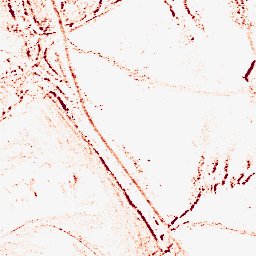
Category: morphological
Decomposition family: morphological_rect
Decomposition parameters: operation: opening
width: 5
height: 3
Upsampling method: sinc_blackman
Upsampling parameters: scale: 2
kernel_size: 16
Upsampling scale: 2